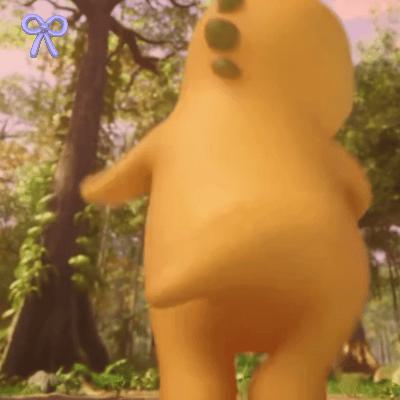
Label: nailong